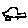
Label: car